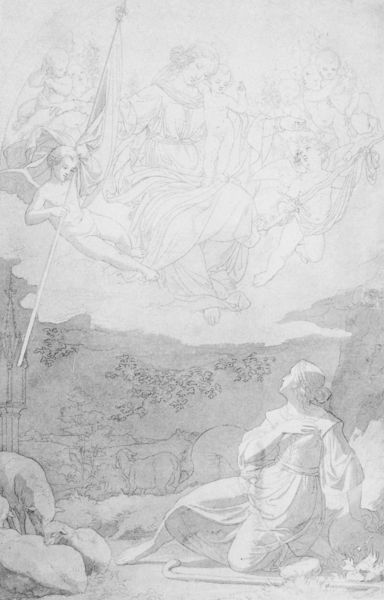
Titel: Die Vision der Jungfrau von Orleons
Künstler: Edward Jakob von Steinle
Institution: Privatsammlung
Schlagwörter: baum, gott, himmel, nackt, weiß, landschaft, sitzen, frau, hell, kleid, skizze, zeichnung, tiere, steine, gewand, kind, wald, kinder, engel, dutt, liegen, stab, studie, fahne, lanze, tusche, lamm, schaf, fraue, beten, jesus, vision, ehrfurcht, erscheinung, heilige, speer, hirtenstab, putten, maria, schafe, hirte, hirtin, himmelfahrt, gell, agnes, engeln, abzeichnung